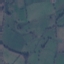
Land use / land cover: Pasture